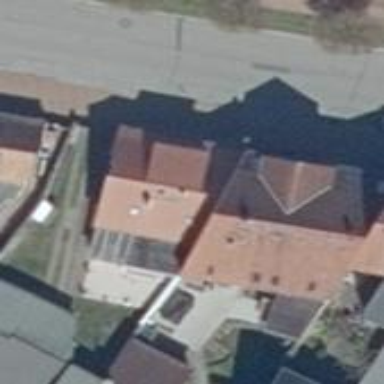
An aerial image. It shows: Simple house.